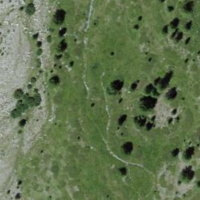
EUNIS habitat code: 31
Species observed at this site:
Phylloscopus collybita
Motacilla cinerea
Oenanthe oenanthe
Emberiza cia
Troglodytes troglodytes
Anthus spinoletta
Sylvia borin
Phoenicurus ochruros
Prunella modularis
Nucifraga caryocatactes
Fringilla coelebs
Turdus torquatus